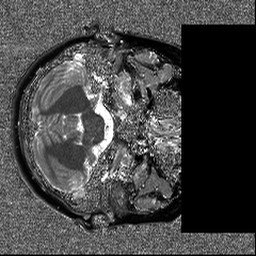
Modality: T1map
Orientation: axial
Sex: female